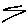
Label: zigzag